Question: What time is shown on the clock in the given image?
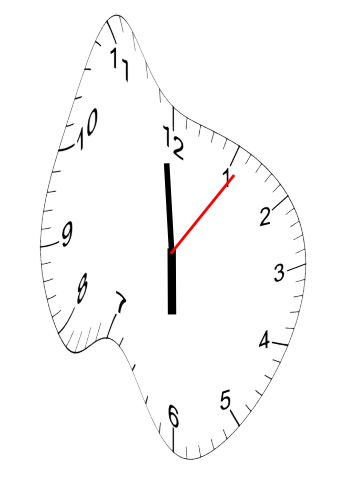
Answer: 05:59:06